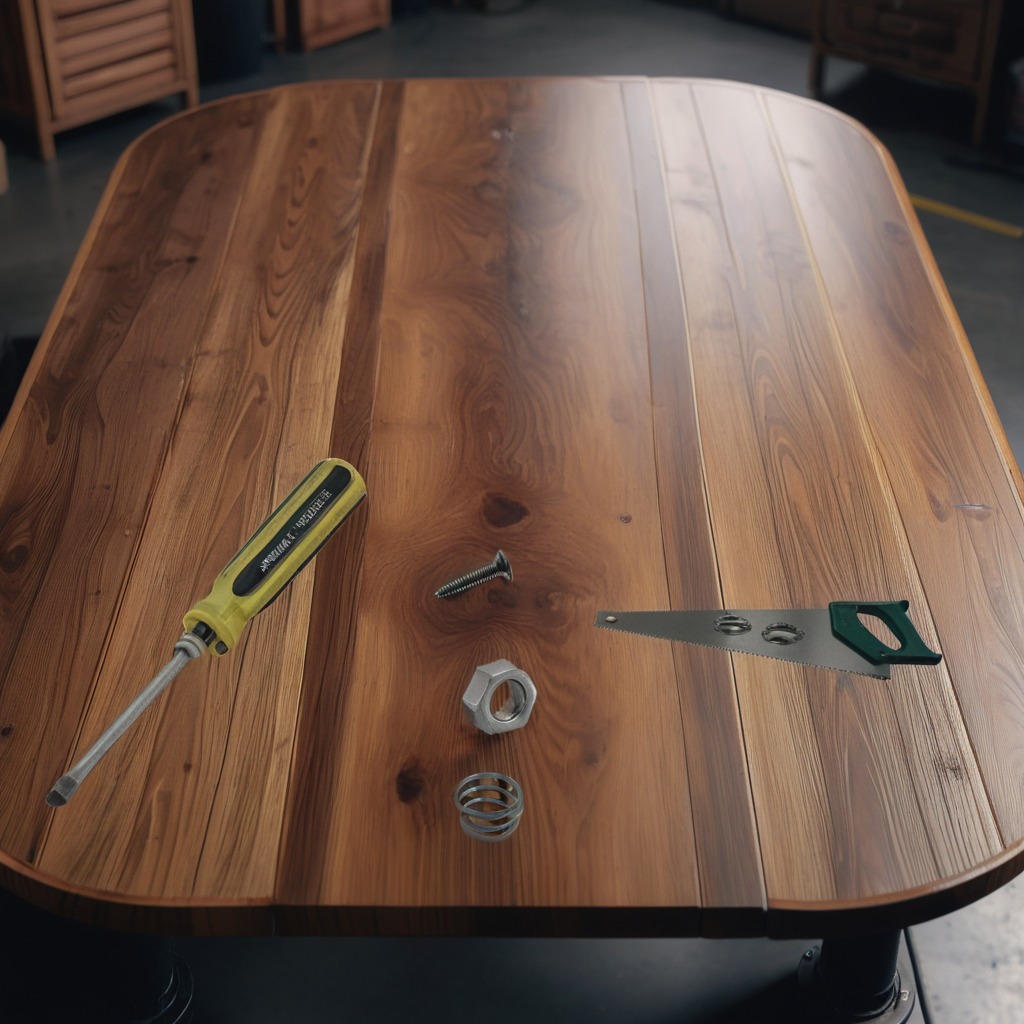
A metal machine screw, a coiled metal spring, a handheld metal saw, a screwdriver, and a metal nut are lying on the wooden table in the vintage motorcycle garage.